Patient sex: F
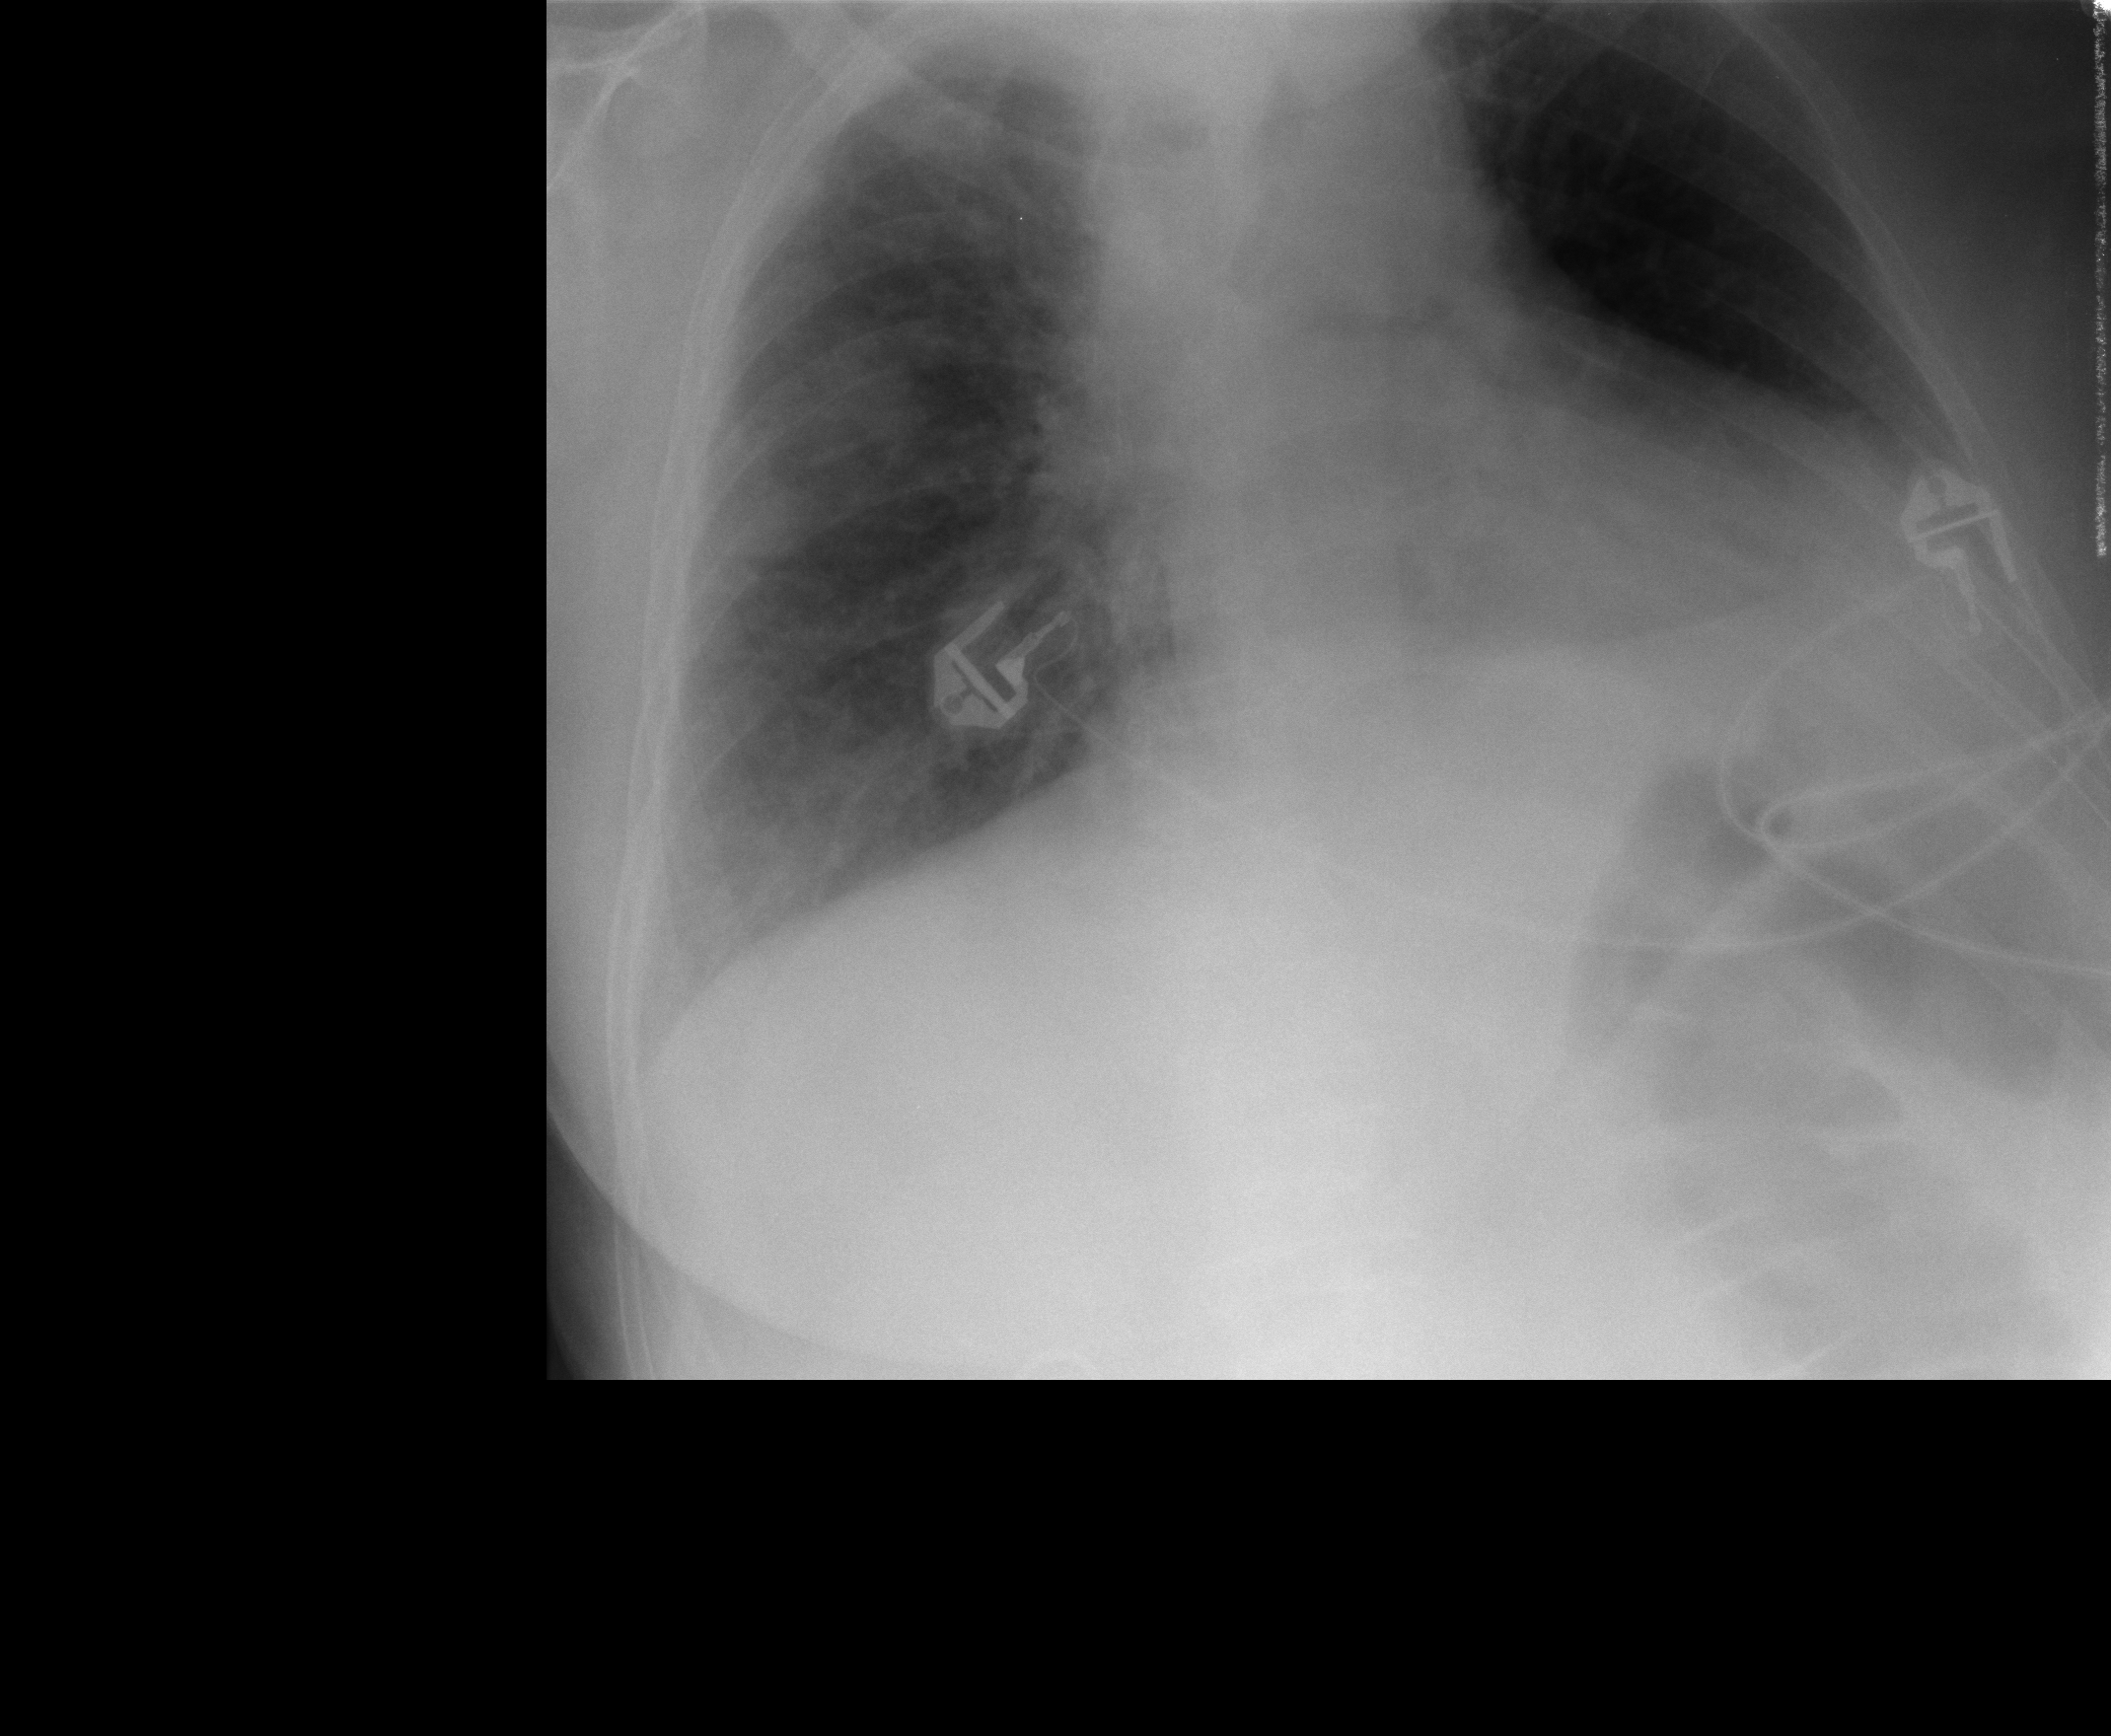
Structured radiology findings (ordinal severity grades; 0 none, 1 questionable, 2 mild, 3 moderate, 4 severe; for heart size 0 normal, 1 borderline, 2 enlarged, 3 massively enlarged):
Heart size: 2
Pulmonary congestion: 2
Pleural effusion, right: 2
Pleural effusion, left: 1
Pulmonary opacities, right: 2
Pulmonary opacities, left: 0
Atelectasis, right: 2
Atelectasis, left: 2